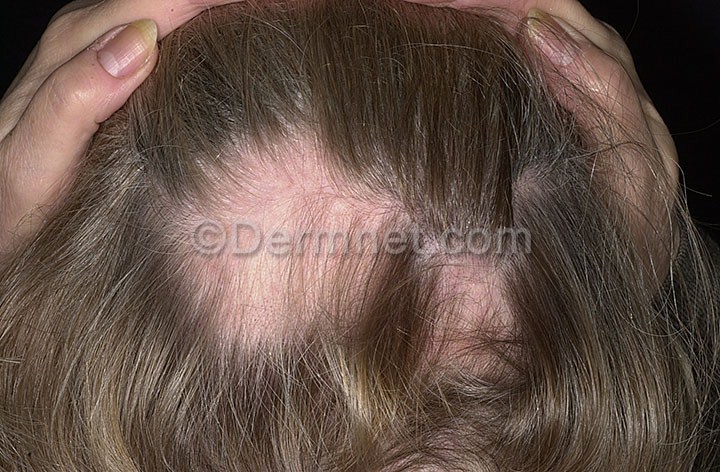
Disease: Nail Fungus and other Nail Disease